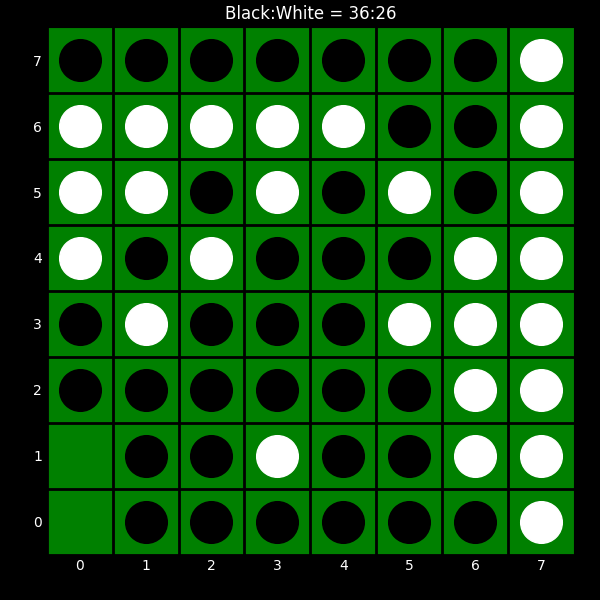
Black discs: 36
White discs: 26